Question: What does the red circle cross in the '#' column means?

I come across this while while I was debugging an issue that only repros on IE. (FYI the issue is that the JSON in the response fails to bind to my knockout model on IE... but it is working fine on Chrome...). I have tried replaying that request (Replay > Reissue Requests) and I am seeing that the second request returns a '{json}' icon.
I am trying to understand what fiddler is telling me with the first request. What does that red circle cross means?
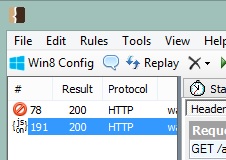
Answer: A red circle with a line through it in the Web Sessions list means the session was aborted by the client, Fiddler, or the server.
The associated icon makes it look like an error, but it isn't always. The result was "200 OK", the standard HTTP response for a successful request. Fiddler is most likely telling you that IE closed the connection before it received a response from Fiddler, so it's setting the state of the request to "aborted."
Edit: The answer <URL> from Eric Law mentions configuring Fiddler to abort traffic to prevent this from occuring with a 200 response code.